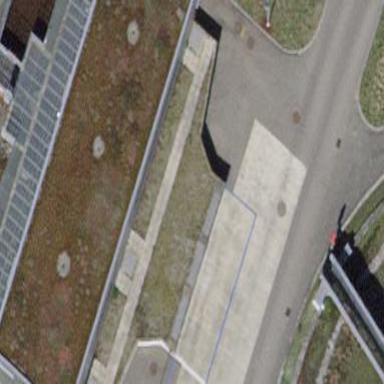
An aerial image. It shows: Flat roofed building.